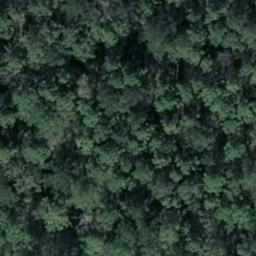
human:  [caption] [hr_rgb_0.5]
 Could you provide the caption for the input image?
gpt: This is a dense forest with dark green plants .

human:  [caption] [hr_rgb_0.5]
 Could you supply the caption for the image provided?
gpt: This is a forest with lots of green plants in the shadow .

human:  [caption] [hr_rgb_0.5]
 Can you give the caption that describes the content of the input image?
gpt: There is a dense forest with some plants in the shadow .

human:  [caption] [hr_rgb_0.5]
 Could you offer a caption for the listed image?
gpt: A dense forest with lots of green plants .

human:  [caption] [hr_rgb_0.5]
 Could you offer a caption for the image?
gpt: A dense forest with dark green plants .